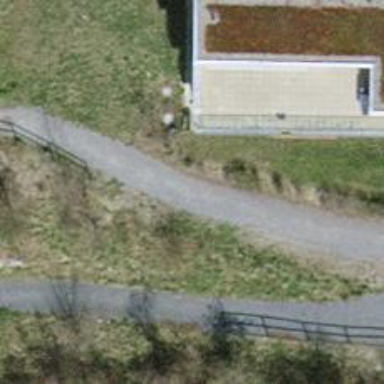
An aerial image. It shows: Compacted path road.